Question: I'm wondering if anyone could point me to any resources that would deal in rotating one or several 2D textured planes in 3D space. Something like this but with openGL (preferably C++):

I'm attempting to do pretty much the exact same thing but no matter how I order my operations I'm getting right-screwy results. So I figure asking for some resources on the subject is better than posting tons of code and asking for people to fix my problems for me. :)
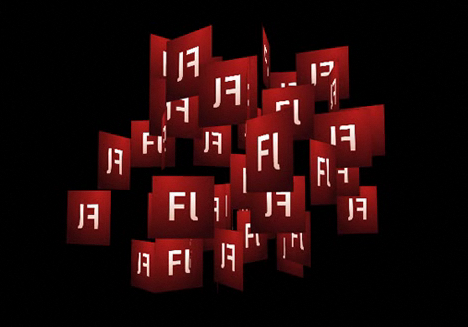
Answer: If you havent already, do a search for 'NeHe tutorials'. An excellent set of OpenGL tutorials.
Here is a link to the rotation tutorial, includes all the source code in downloadable format and the tutorial walks you through each relevant line.
<URL>
I believe this is working in a 2D space, the step up to 3D probably involves a bit more matrix math but...doable